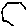
Label: hexagon